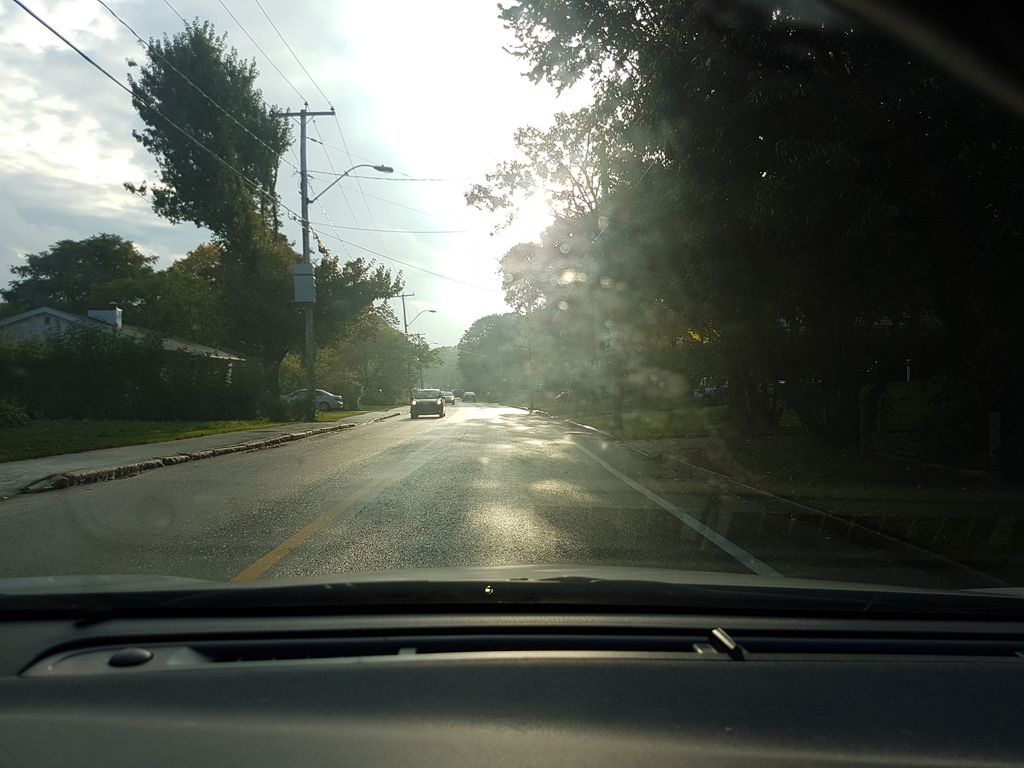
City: quebec_city